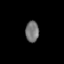
Tissue: lung
Cell type: T cells
Senescence score: 0.1823
Nuclear area (px): 275
Mean DAPI intensity: 117.884